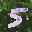
Label: 5